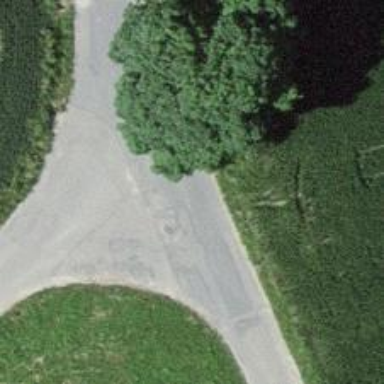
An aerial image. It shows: Unclassified road.